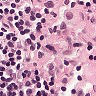
Metastatic tissue present: no